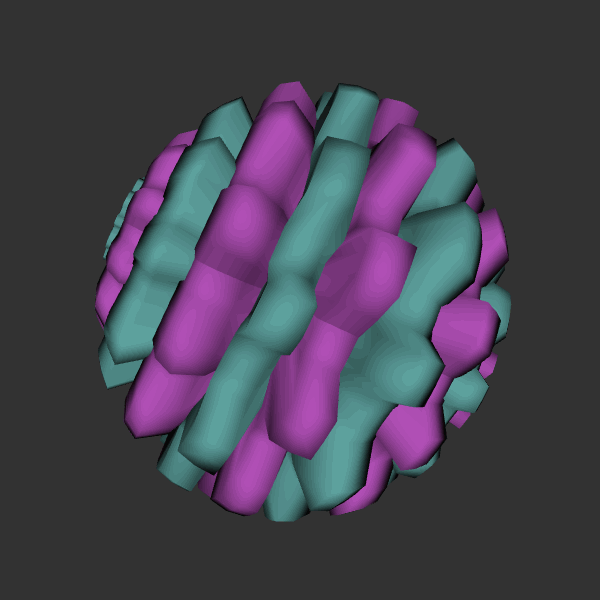
Background: dark